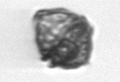
Label: Kryptoperidinium_triquetrum